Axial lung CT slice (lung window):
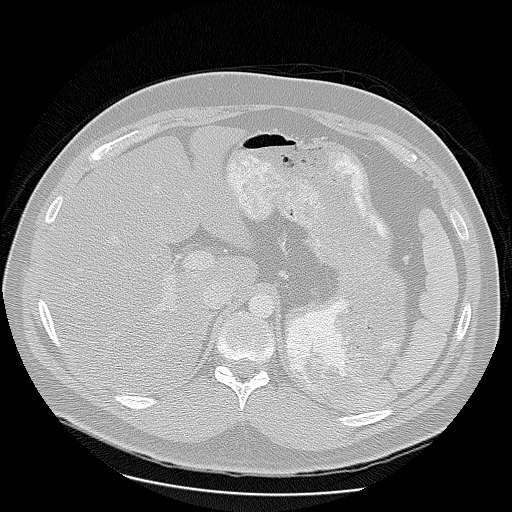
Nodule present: no